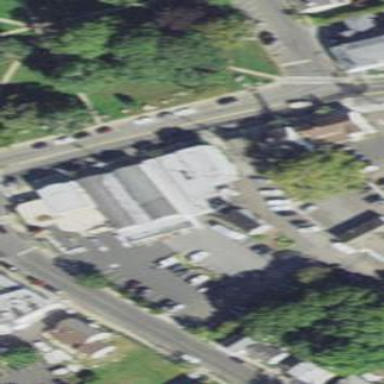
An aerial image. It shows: Hardware shop inside building.